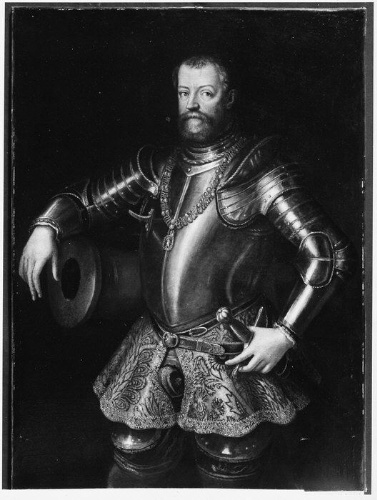
Title: Alfonso I d'Este (1476–1534), Duke of Ferrara
Artist: Italian (Ferrarese) Painter
Artist bio: second quarter 16th century
Date: second quarter 16th century
Object type: Painting
Classification: Paintings
Medium: Oil on canvas
Culture: Italian, Ferrara
Dimensions: 52 7/8 x 38 1/4 in. (134.3 x 97.2 cm)
Department: Arms and Armor
Credit line: Gift of William H. Riggs, 1913
Accession year: 1914
Repository: Metropolitan Museum of Art, New York, NY
Tags: Men|Portraits|Armor